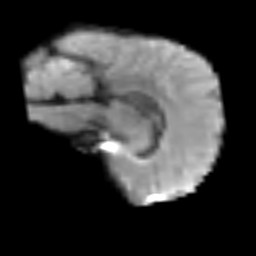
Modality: T2w
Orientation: sagittal
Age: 64
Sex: male
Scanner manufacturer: siemens
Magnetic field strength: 3 T
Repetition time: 3.2 s
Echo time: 0.081 s